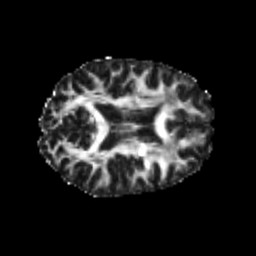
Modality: FA
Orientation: axial
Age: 24
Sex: female
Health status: healthy
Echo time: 0.074 s